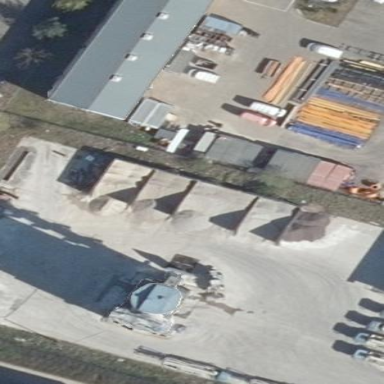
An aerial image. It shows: Industrial area with concrete plant surrounded by fence. The man-made works in this area indicate it is concrete production site.